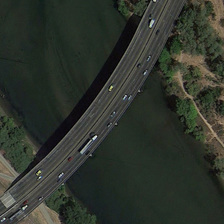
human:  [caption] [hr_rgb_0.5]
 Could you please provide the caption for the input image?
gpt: some cars are on a curved bridge over a river with green trees in two sides .

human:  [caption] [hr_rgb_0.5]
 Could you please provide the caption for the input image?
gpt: some cars are on a curved bridge over a river with green trees in two sides .

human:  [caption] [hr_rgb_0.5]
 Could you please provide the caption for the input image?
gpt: some cars are on a curved bridge over a river with green trees in two sides .

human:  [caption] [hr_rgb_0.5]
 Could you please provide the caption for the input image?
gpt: some cars are on a curved bridge over a river with green trees in two sides .

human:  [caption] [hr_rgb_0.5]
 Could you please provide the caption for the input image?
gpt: some cars are on a curved bridge over a river with green trees in two sides .